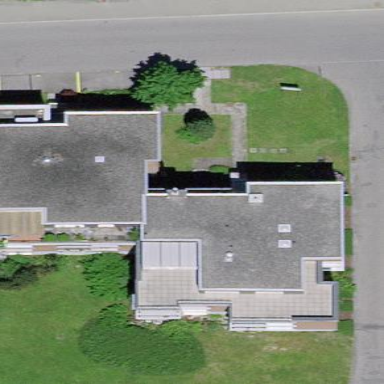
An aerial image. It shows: Residential building.